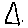
Label: triangle